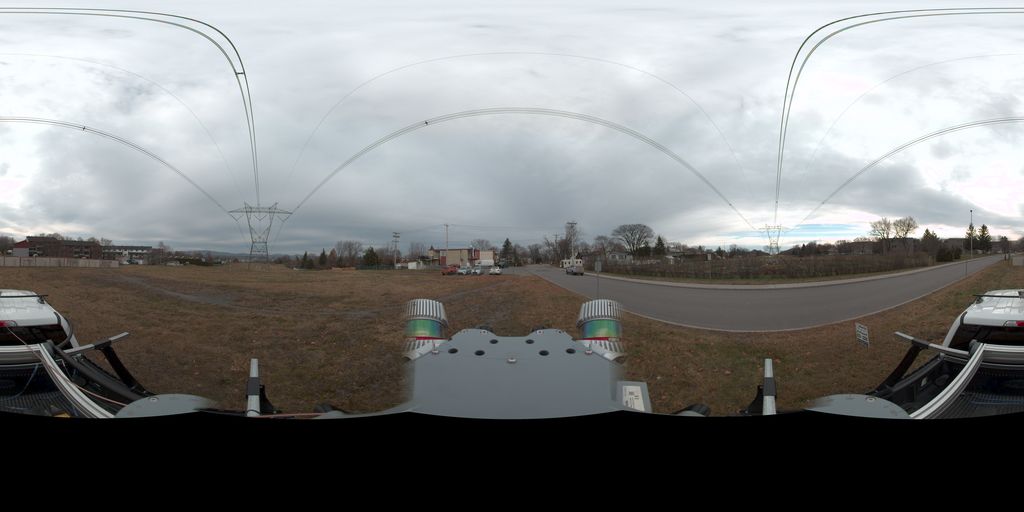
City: quebec_city